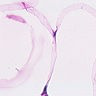
Metastatic tissue present: no